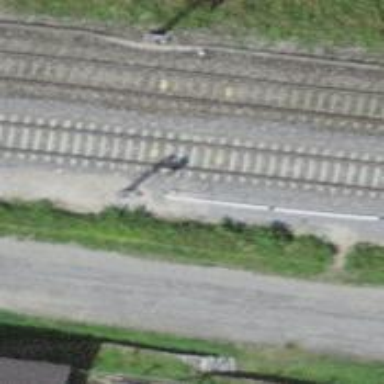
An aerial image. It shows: Railway signal.